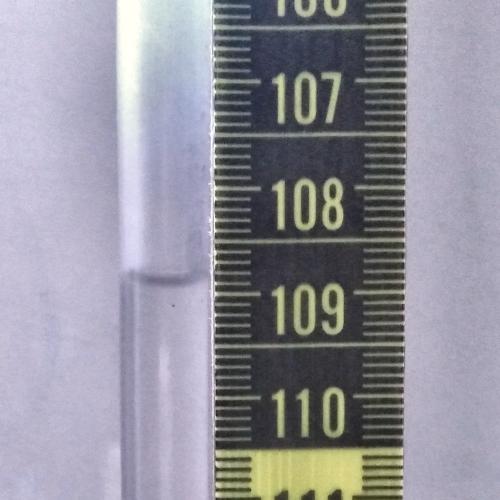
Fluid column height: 108.9 cm